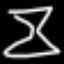
Label: hourglass